RGB frame:
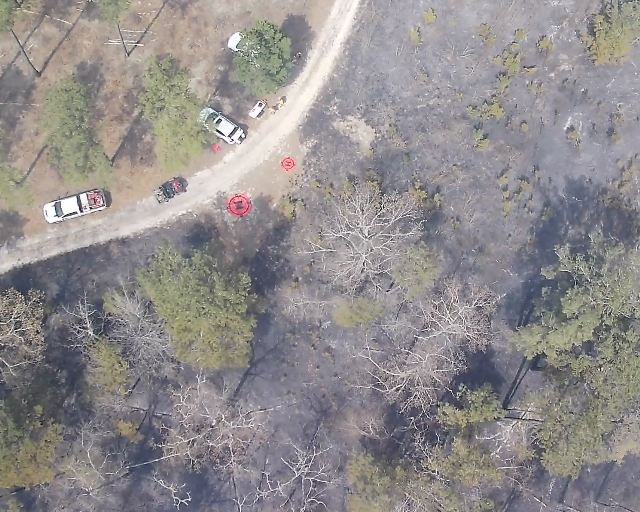
Thermal frame:
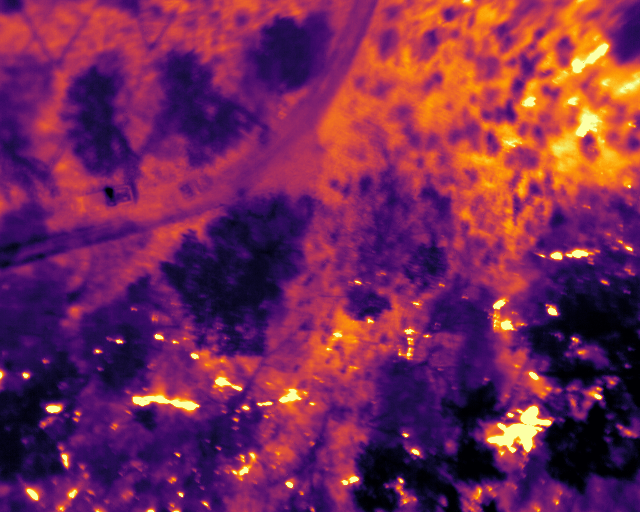
Captured: 2026-02-26 03:41:38
Pixels at or above 80 °C: 1250 (fraction of frame: 0.003815)